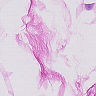
Metastatic tissue present: no